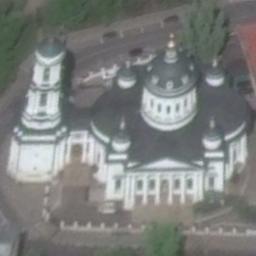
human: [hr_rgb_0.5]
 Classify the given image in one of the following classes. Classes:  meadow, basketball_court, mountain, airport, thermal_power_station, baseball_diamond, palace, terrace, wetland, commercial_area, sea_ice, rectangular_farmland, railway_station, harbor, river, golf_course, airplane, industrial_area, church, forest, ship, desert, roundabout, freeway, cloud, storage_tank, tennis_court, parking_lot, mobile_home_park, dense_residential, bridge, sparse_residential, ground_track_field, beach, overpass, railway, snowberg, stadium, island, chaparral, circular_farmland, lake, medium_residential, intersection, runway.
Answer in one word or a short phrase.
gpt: church